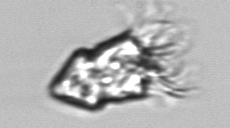
Label: Strombidium_inclinatum